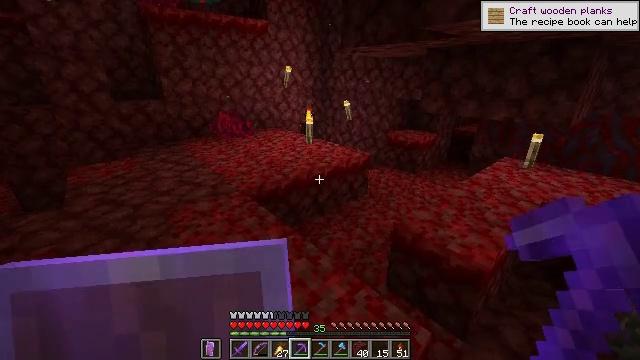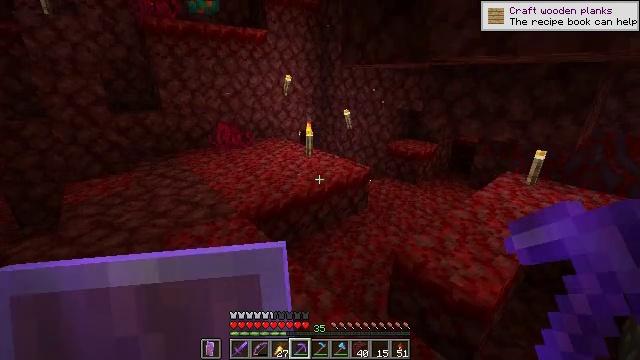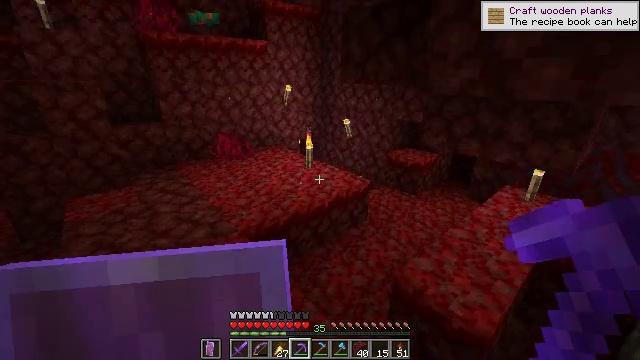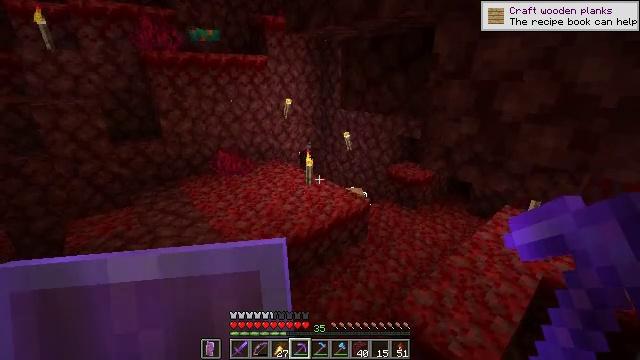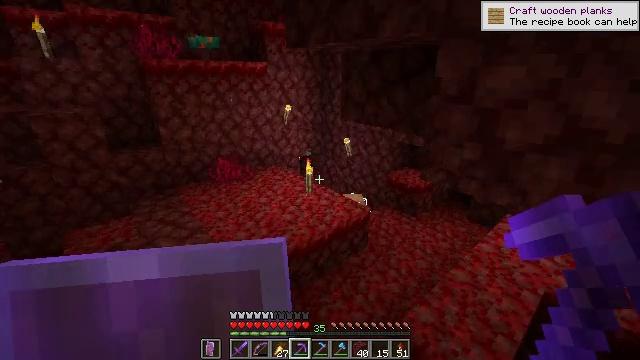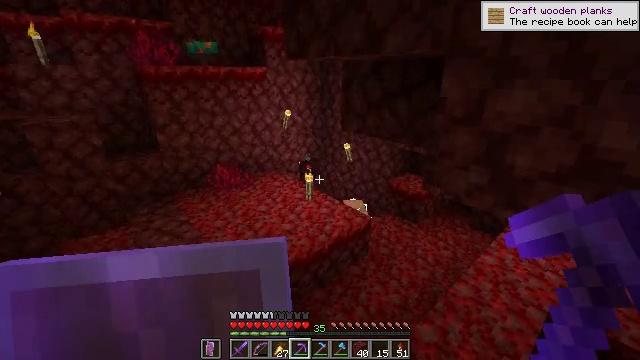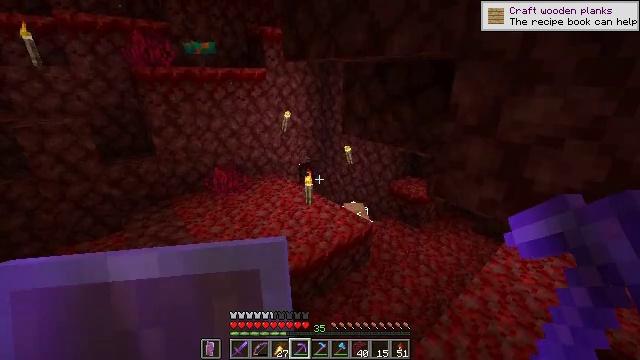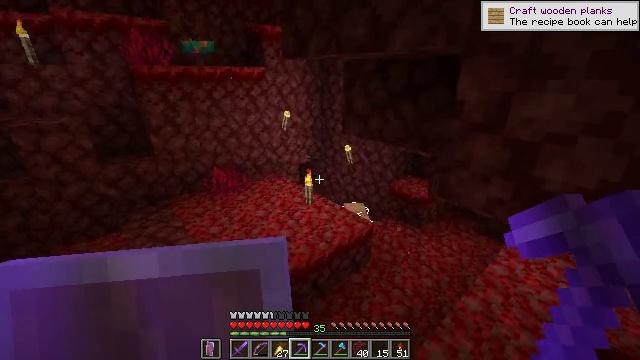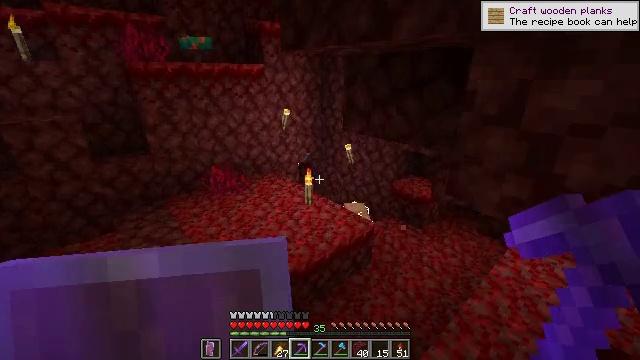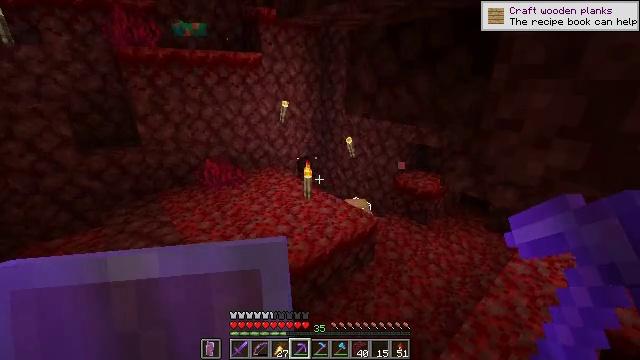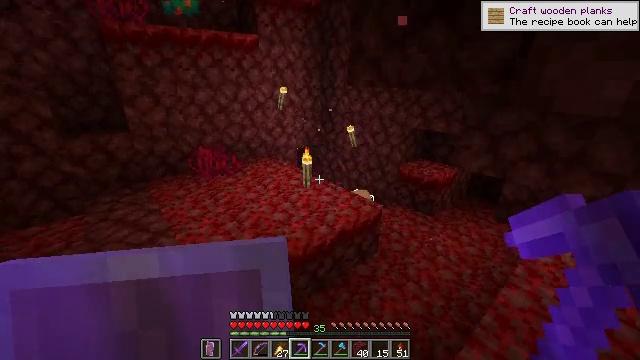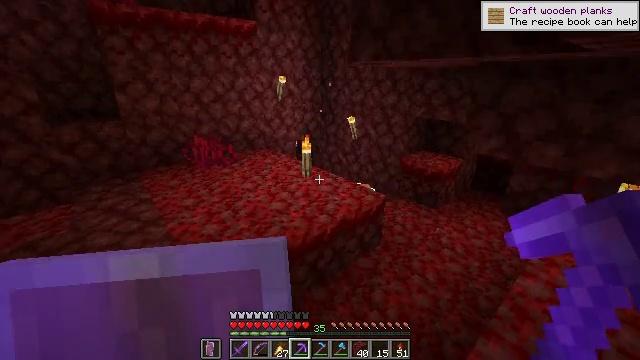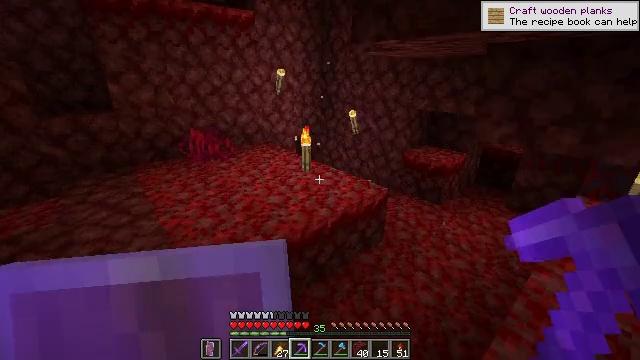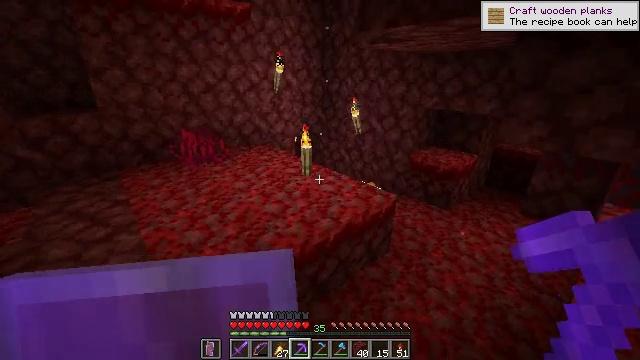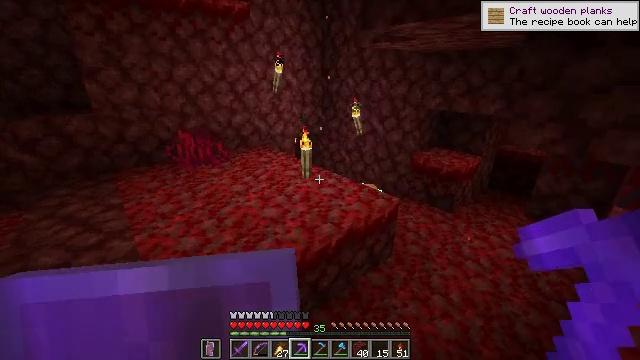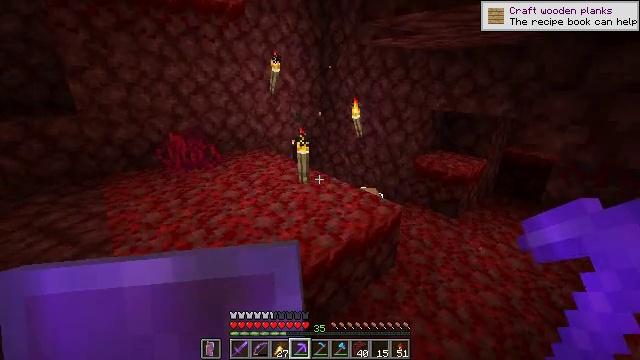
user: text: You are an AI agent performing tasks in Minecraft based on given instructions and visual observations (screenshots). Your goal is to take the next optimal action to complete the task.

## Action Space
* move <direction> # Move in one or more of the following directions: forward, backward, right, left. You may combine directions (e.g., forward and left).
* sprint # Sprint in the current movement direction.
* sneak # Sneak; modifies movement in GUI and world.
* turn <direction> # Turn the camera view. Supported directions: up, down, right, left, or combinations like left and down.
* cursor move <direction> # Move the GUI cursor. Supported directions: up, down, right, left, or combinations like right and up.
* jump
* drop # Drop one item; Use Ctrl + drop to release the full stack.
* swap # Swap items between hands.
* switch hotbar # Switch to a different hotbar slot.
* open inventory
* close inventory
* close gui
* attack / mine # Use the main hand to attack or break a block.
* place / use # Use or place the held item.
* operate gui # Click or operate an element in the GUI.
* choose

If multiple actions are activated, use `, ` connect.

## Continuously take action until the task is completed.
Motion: motion action
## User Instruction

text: Break the nether wart block with a tool.
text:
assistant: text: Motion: move forward, jump
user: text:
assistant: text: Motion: move forward, jump
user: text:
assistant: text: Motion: move forward, jump
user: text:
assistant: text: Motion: move forward, jump
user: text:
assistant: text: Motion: move forward
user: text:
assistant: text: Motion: move forward
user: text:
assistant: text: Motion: move forward
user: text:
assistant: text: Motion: move forward
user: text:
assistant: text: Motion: move forward
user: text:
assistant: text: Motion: move forward
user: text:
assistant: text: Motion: move forward
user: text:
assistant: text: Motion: move forward
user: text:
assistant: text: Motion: move forward
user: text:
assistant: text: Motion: move forward
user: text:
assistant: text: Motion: move forward and move right
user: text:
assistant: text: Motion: move forward and move right
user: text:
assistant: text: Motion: move forward and move right
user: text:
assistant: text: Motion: move forward and move right
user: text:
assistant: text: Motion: move forward and move right
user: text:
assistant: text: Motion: move forward and move right
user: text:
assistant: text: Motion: move forward and move right
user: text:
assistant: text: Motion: move forward
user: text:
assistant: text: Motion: move forward
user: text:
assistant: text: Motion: move forward, turn left
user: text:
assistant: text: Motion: move forward
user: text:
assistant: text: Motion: move forward
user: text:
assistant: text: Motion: move forward and move right
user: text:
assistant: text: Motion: move forward and move right, turn left
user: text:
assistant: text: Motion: move forward and move right, turn left and down
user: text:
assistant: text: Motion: move forward and move right, turn left and down